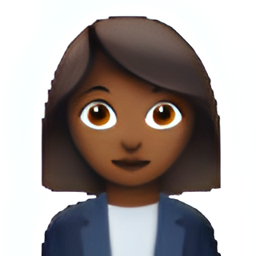
Name: female office worker type 5
Emoji: 👩🏾‍💼
Group: People & Body
Sub-group: person-role